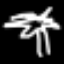
Label: palm tree